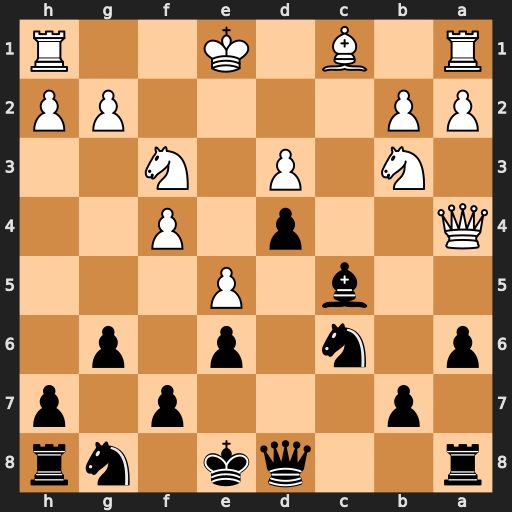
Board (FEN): r2qk1nr/1p3p1p/p1n1p1p1/2b1P3/Q2p1P2/1N1P1N2/PP4PP/R1B1K2R
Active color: b
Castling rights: KQkq
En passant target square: -
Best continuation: b5 Nxc5 bxa4